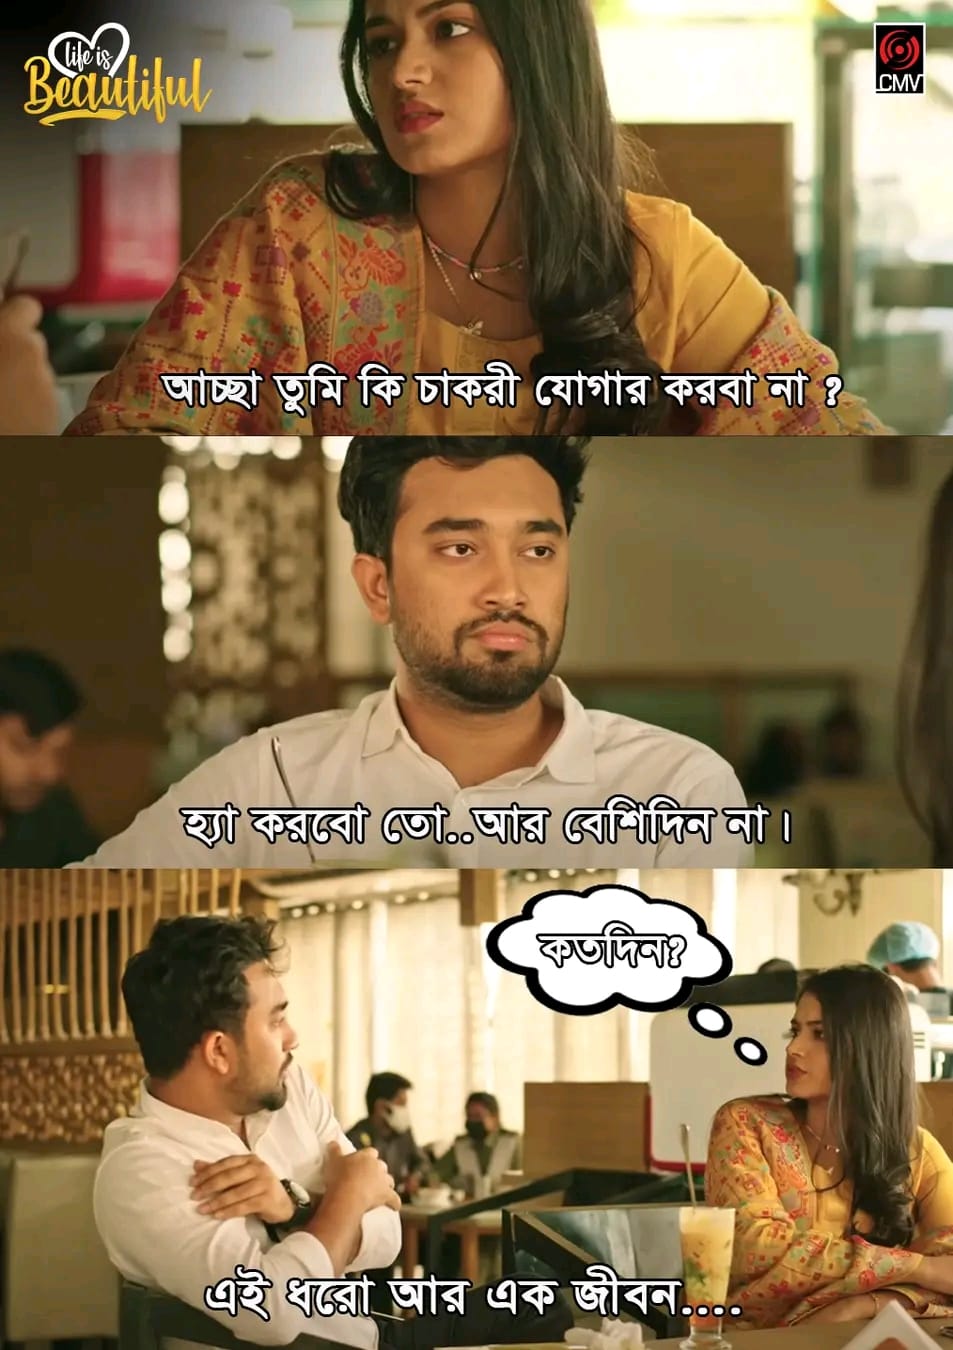
Text: আচ্ছা তুমি কি চাকরী যোগার করবা না হ্যাঁ করবো তো আর বেশিদিন না কতদিন এই ধরো আর এক জীবন
Label: Non Hate